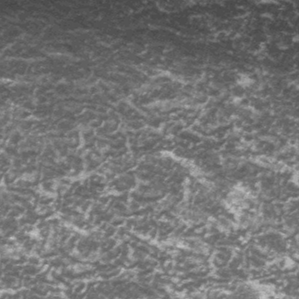
Label: frost